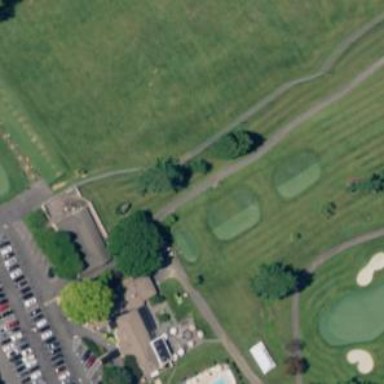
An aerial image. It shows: Golf hole.